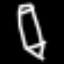
Label: pencil